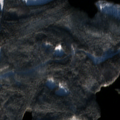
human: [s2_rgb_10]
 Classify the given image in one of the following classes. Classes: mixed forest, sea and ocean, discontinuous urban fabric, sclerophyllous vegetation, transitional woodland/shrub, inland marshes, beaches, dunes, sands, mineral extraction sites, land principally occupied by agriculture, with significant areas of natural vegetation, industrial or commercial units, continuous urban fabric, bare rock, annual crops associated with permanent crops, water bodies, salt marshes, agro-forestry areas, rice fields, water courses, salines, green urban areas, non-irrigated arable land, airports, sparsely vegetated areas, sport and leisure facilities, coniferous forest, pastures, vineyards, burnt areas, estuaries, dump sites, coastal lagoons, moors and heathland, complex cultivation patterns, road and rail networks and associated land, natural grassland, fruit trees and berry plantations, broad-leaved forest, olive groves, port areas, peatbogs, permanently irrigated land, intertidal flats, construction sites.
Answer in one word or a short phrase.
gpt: coniferous forest, mixed forest, water bodies